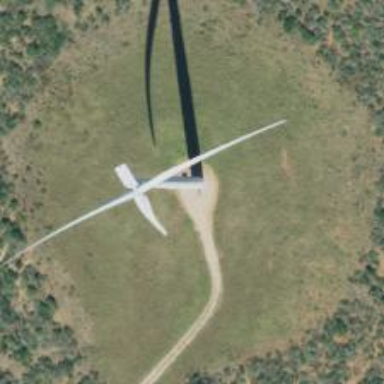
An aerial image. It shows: Wind generator with horizontal axis. The generator is wind turbine.